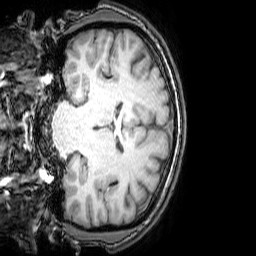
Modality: T1w
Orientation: coronal
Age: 24
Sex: male
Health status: healthy
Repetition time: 0.081 s
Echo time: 0.037 s